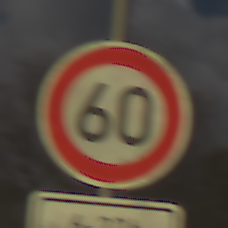
Verkehrszeichen: Geschwindigkeit60
Zusatzzeichen unten: ZeitangabenMitBeschraenkungAufWochentage4
Umgebung: Outdoor, Nature
Tageszeit: Midday
Wetter: PartlyCloudy
Licht: Natural
Jahreszeit: Autumn
Kontrast: HighContrast